Question: OK it's little strange for me. I never used something like this. I have a form named It has two TextBoxes and one custom control named which is created in another project.
's project has a form inside, named . When My control is loaded it needs to find all controls in my and add them into a which is in . Then Show the . In the end need to shows name and text of textboxes but it shows nothing. Here are my codes:
> MyControl's Load_Event:
'''
Dim i As Integer = 0
MessageBox.Show("Control Count:" + Me.Controls.Count.ToString)
For Each MyObject In Me.Controls
If TypeOf MyObject Is TextBox Then
MessageBox.Show("Found a textbox")
Dim lviNew As New ListViewItem
lviNew.Text = i.ToString()
lviNew.SubItems.Add(MyObject.Name)
lviNew.SubItems.Add(MyObject.Text)
Form3.SetVal(lviNew)
i += 1
End If
Next
Form3.Show()
'''
> SetVal Function in Form3
'''
Public Sub SetVal(ByVal lviNew As ListViewItem)
lstName.Items.Add(lviNew)
End Sub
'''
Picture of project

A:VBProject-B:MYControl Execute-C:MyControl's Project's Form3
I hope explained it well. Thank you for your time.
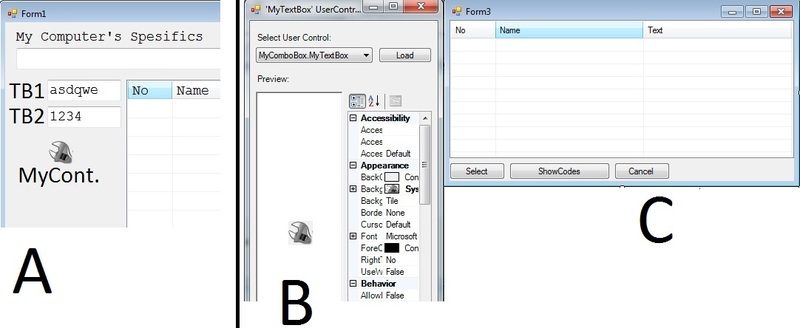
Answer: You can access the controls of the form a custom control is located on by using
'''
Me.ParentForm.Controls
'''
The controls of the parent which could for example be a panel can be accessed by
'''
Me.Parent.Controls
'''
You used 'Me.Controls' which refers to the controls owned by the custom control itself.
I don't know exactly, but you might get problems when using this in the load event of the control, because other controls of the parent form might be loaded after the custom control.